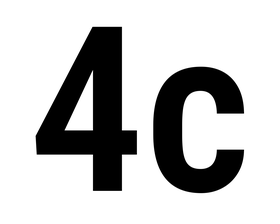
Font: Roboto_Condensed_SemiBold